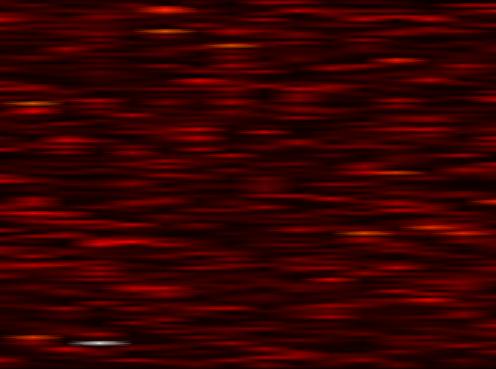
Label: OFDM